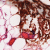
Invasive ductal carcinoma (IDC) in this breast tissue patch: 0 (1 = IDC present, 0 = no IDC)